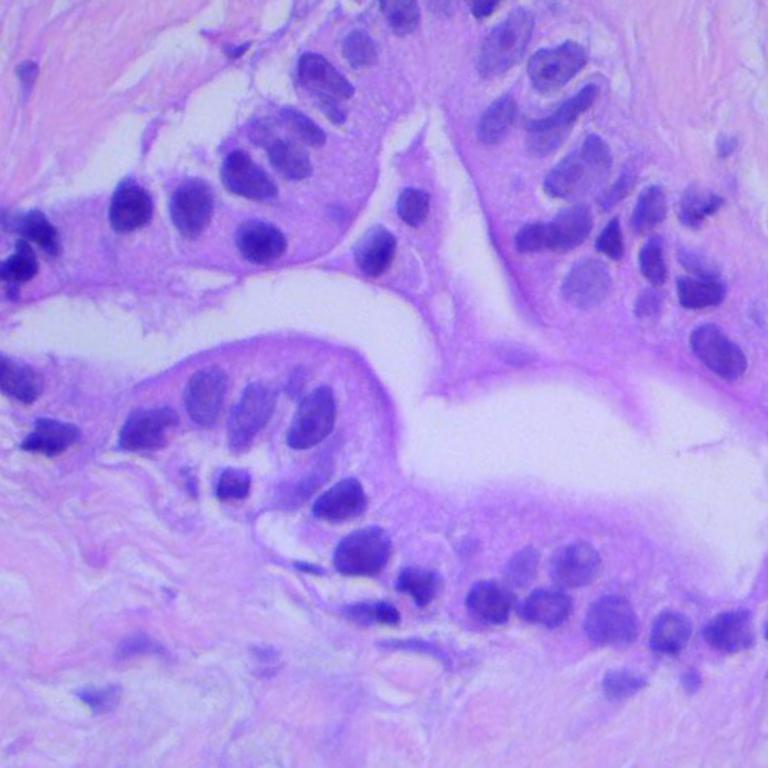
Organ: lung
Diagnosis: adenocarcinomas